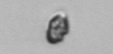
Label: Heterocapsa_rotundata